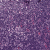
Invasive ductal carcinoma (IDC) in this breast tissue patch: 0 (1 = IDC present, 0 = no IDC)